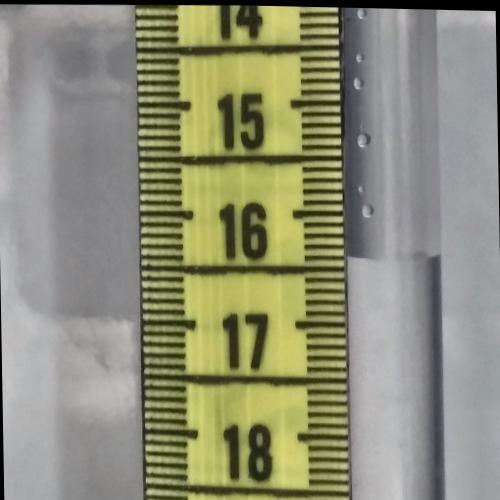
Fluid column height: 16.4 cm